Question: I submit an ecommerce data to my Google Analytics Account, so I created an html file and opened in a browser:
'''
<html>
<head>
<script>
(function(i,s,o,g,r,a,m){i['GoogleAnalyticsObject']=r;i[r]=i[r]||function(){
(i[r].q=i[r].q||[]).push(arguments)},i[r].l=1*new Date();a=s.createElement(o),
m=s.getElementsByTagName(o)[0];a.async=1;a.src=g;m.parentNode.insertBefore(a,m)
})(window,document,'script','http://www.google-analytics.com/analytics.js','ga');
ga('create', 'UA-xxxxxxx-1', 'auto');
ga('send', 'pageview');
ga('require', 'ecommerce');
ga('ecommerce:addTransaction', {
'id': 'storeId123_test_cartId123_test_1426000599',
'affiliation': '',
'revenue': '352429',
'shipping': '334433',
'tax': '3344'
});
ga('ecommerce:addItem', {
'id': 'storeId123_test_cartId123_test_1426000599',
'name': 'title_123',
'sku': 'sku_123',
'category': 'some_category',
'price': '444',
'quantity': '33'
});
ga('ecommerce:send');
</script>
</head>
</html>
'''
But I don't any data in my GA account. How come?

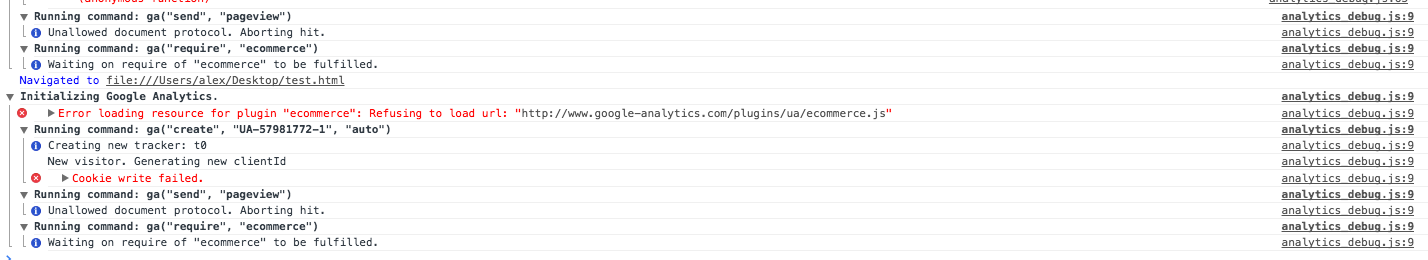
Answer: From your screenshot it seems that you call this page locally from the filesystem. This does not work by default since Analytics cannot write cookies unless the page is served by a web server.
It should work if you change the cookie domain parameter from "'auto'" to "'none'", but it might be better to push the file to a webserver (or set up something like XAMPP locally) as I'm not sure where that second error ("Error loading resource") comes from; GA cannot load the ecommerce tracking library and that might very well be a problem with the local file system as well.